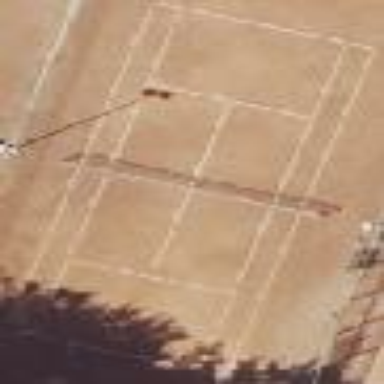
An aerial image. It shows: Tennis pitch with clay surface for leisure sports.